Question: With this code the points bounce, but I don't know how to do the transformation to change the shape of the points.
I found this design at <URL>, but I couldn't extract the CSS. It gives me a json but I need the CSS.
Here is the animation:

'''
.dot-typing {
position: relative;
left: -9999px;
width: 10px;
height: 10px;
border-radius: 5px;
background-color: #9880ff;
color: #9880ff;
box-shadow: 9984px 0 0 0 #9880ff, 9999px 0 0 0 #9880ff, 10014px 0 0 0 #9880ff;
animation: dotTyping 1s infinite linear;
}
@keyframes dotTyping {
0% {
box-shadow: 9984px 0 0 0 #9880ff, 9999px 0 0 0 #9880ff, 10014px 0 0 0 #9880ff;
}
16.667% {
box-shadow: 9984px -10px 0 0 #9880ff, 9999px 0 0 0 #9880ff, 10014px 0 0 0 #9880ff;
}
33.333% {
box-shadow: 9984px 0 0 0 #9880ff, 9999px 0 0 0 #9880ff, 10014px 0 0 0 #9880ff;
}
50% {
box-shadow: 9984px 0 0 0 #9880ff, 9999px -10px 0 0 #9880ff, 10014px 0 0 0 #9880ff;
}
66.667% {
box-shadow: 9984px 0 0 0 #9880ff, 9999px 0 0 0 #9880ff, 10014px 0 0 0 #9880ff;
}
83.333% {
box-shadow: 9984px 0 0 0 #9880ff, 9999px 0 0 0 #9880ff, 10014px -10px 0 0 #9880ff;
}
100% {
box-shadow: 9984px 0 0 0 #9880ff, 9999px 0 0 0 #9880ff, 10014px 0 0 0 #9880ff;
}
}
'''
'''
<div class="snippet" data-title=".dot-elastic dot-typing">
<div class="stage">
<div class="dot-elastic dot-typing"></div>
</div>
</div>
'''
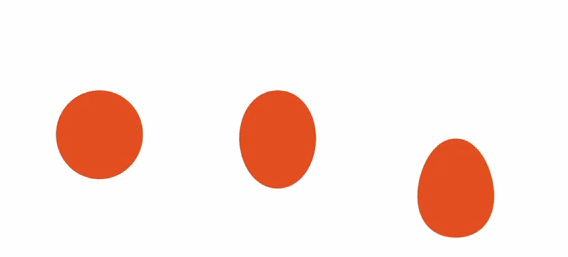
Answer: One close animation to the one you are asking for I made it on
<URL>
HTML
'''
<div class="container">
<div class="ball">
<span class="top" ></span>
<span class="bottom" ></span>
</div>
<div class="ball">
<span class="top"></span>
<span class="bottom" ></span>
</div>
<div class="ball">
<span class="top"></span>
<span class="bottom" ></span>
</div>
</div>
'''
CSS
'''
@keyframes bounce{
0%{
transform: translateY(0px);
}
33.33%{
transform: translateY(-30px);
}
66.66%{
transform: translateY(30px);
}
}
@keyframes eggItTop{
0%{
border-top-left-radius: 25px;
border-top-right-radius: 25px;
border-bottom-left-radius: 0px;
border-bottom-right-radius: 0px;
}
33.33%{
border-top-left-radius: 15px;
border-top-right-radius: 15px;
border-bottom-left-radius: 0px;
border-bottom-right-radius: 00px;
}
66.66%{
border-top-left-radius: 25px;
border-top-right-radius: 25px;
border-bottom-left-radius: 00px;
border-bottom-right-radius: 0px;
}
}
@keyframes eggItBottom{
0%{
border-top-left-radius: 0px;
border-top-right-radius: 0px;
border-bottom-left-radius: 25px;
border-bottom-right-radius: 25px;
}
33.33%{
border-top-left-radius: 0px;
border-top-right-radius: 0px;
border-bottom-left-radius: 25px;
border-bottom-right-radius: 25px;
}
66.66%{
border-top-left-radius: 0px;
border-top-right-radius: 0px;
border-bottom-left-radius: 15px;
border-bottom-right-radius: 15px;
}
}
.container{
display: flex;
> div:nth-child(1){
animation-delay: 0.2s;
> span{
animation-delay: 0.2s;
}
}
> div:nth-child(2){
animation-delay: 0.4s;
> span{
animation-delay: 0.4s;
}
}
> div:nth-child(3){
animation-delay: 0.6s;
> span{
animation-delay: 0.6s;
}
}
}
.ball{
display: flex;
flex-direction: column;
margin: 30px;
margin-top: 100px;
animation: bounce 1s ease-out infinite;
> span{
width: 50px;
height: 25px;
background-color: #f05c1d;
margin: 0px;
}
}
.top{
border-top-left-radius: 25px;
border-top-right-radius: 25px;
border-bottom-left-radius: 0%;
border-bottom-right-radius: 0%;
animation: eggItTop 1s ease-out infinite;
}
.bottom{
border-top-left-radius: 0%;
border-top-right-radius: 0%;
border-bottom-left-radius: 25px;
border-bottom-right-radius: 25px;
animation: eggItBottom 1s ease-out infinite;
transform: translateY(-1px) /* just to hide a distubing line that show up on animation */
}
'''
you can try to play with it to get the one you want .